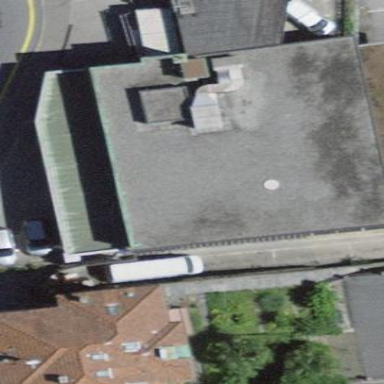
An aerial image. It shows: Warehouse building.